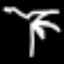
Label: palm tree